Aerial crown-view tile of a tropical tree (Barro Colorado Island, Panama), acquired 20241014:
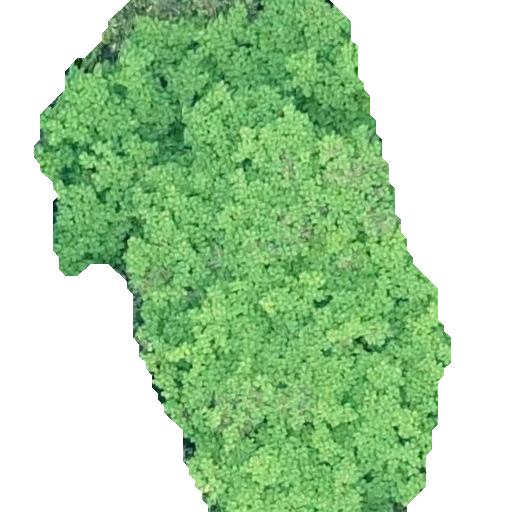
Species: Tachigali panamensis
GBIF accepted scientific name: Tachigali panamensis
Crown area: 257.139 m²